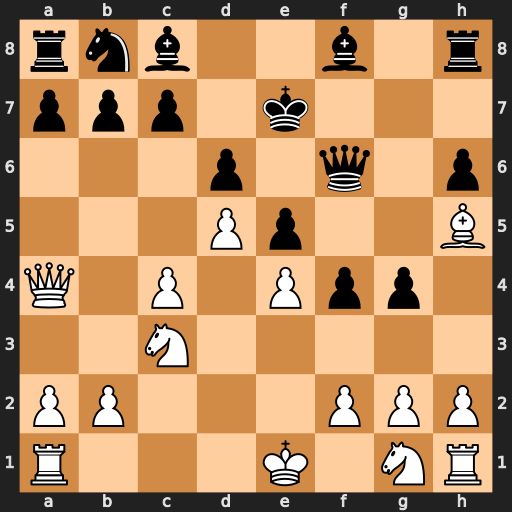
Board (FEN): rnb2b1r/ppp1k3/3p1q1p/3Pp2B/Q1P1Ppp1/2N5/PP3PPP/R3K1NR
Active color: w
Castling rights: KQ
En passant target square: -
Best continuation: Qe8#